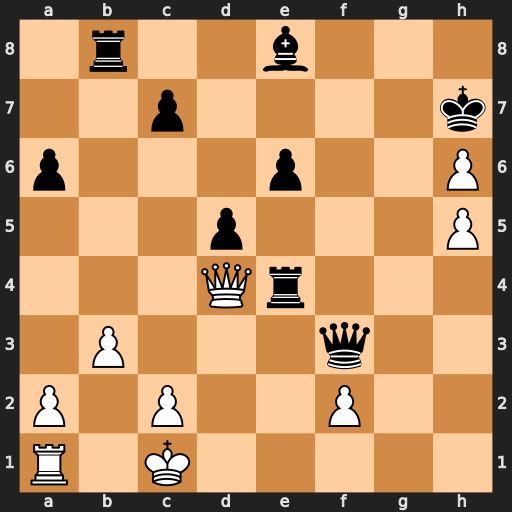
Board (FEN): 1r2b3/2p4k/p3p2P/3p3P/3Qr3/1P3q2/P1P2P2/R1K5
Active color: w
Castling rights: -
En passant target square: -
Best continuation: Qg7#